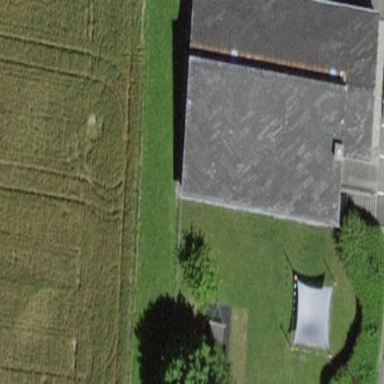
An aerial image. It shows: House used as kindergarten.